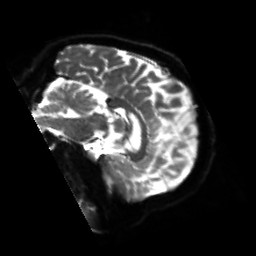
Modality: sbref
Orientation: sagittal
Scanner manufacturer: siemens
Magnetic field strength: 3 T
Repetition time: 4 s
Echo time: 0.0594 s